Question: Count the number of objects in the diagram.
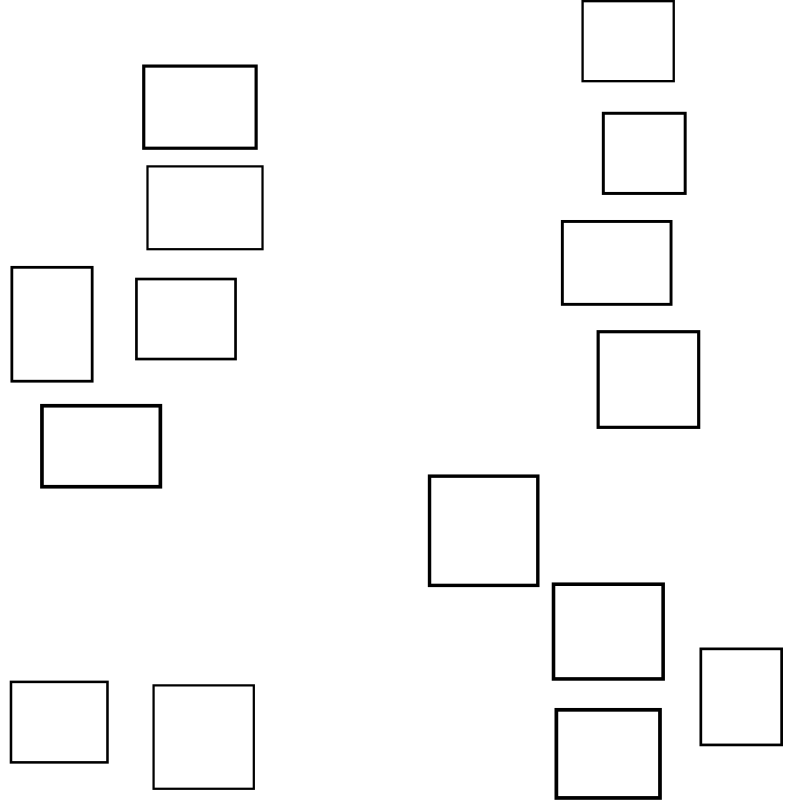
Answer: 15